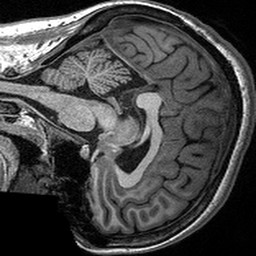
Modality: T1w
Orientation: sagittal
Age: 31
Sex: female